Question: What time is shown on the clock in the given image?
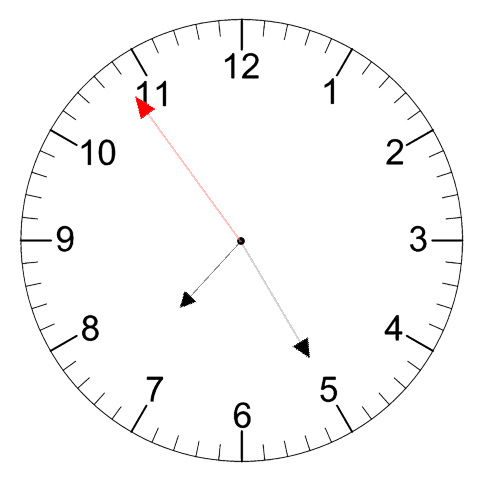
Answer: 07:24:54